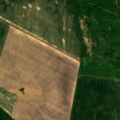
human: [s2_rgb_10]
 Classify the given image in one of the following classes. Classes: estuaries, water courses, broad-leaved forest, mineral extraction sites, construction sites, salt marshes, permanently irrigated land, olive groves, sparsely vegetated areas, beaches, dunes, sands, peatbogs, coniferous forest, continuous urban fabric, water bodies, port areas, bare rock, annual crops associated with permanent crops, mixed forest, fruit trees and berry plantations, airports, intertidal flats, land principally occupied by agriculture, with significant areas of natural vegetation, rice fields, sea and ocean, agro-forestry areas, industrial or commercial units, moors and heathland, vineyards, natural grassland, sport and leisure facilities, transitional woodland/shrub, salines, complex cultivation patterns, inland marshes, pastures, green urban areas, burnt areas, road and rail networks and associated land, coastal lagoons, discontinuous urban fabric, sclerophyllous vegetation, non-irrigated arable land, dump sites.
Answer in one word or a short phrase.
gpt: non-irrigated arable land, pastures, land principally occupied by agriculture, with significant areas of natural vegetation, broad-leaved forest